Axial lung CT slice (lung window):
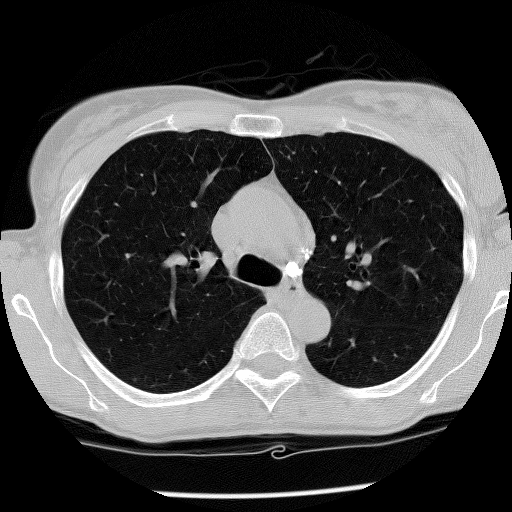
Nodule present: no